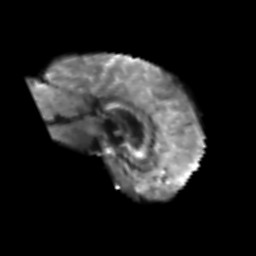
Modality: T2w
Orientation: sagittal
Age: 66
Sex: female
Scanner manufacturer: siemens
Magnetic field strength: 3 T
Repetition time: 6.1 s
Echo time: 0.101 s